Field crop: maize
Growth stage: 2
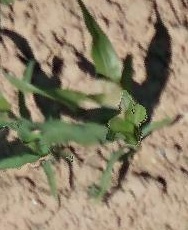
Species: maize